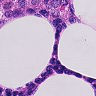
Metastatic tissue present: no